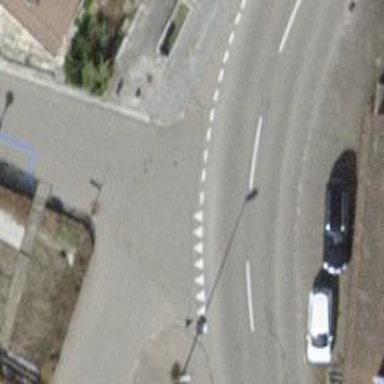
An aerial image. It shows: Road with "give way" sign.